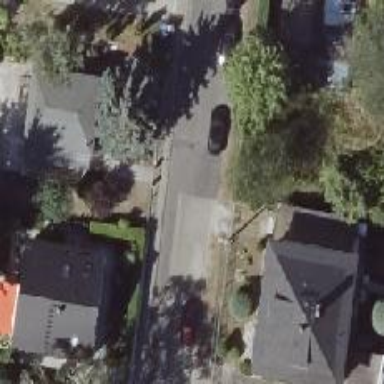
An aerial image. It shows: Asphalt road in residential area.